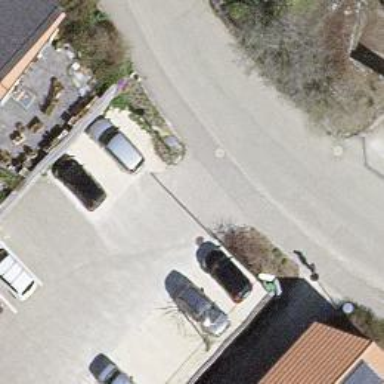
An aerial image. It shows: Driveway.